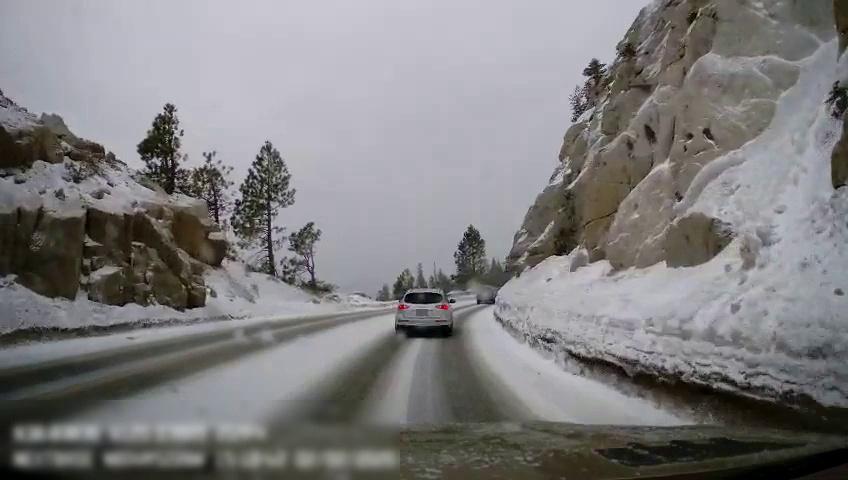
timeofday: Day
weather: Snowy
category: Drivable Space
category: Vehicles | Car
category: Vehicles | Car